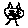
Label: cat